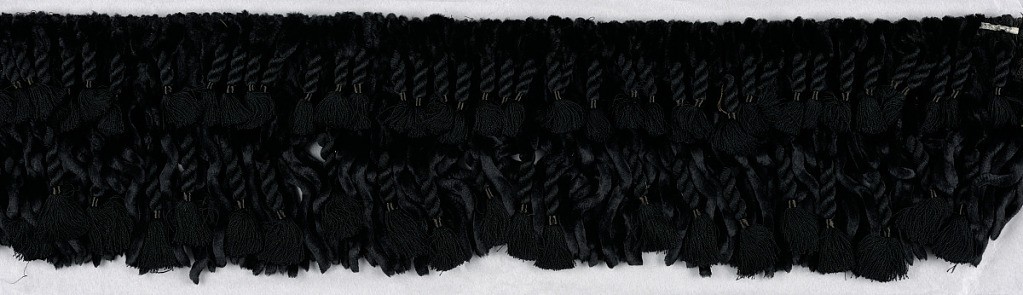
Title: Fringe
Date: ca. 1870
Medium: silk Technique: woven
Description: Heavy black fringe in two tiers. Made of chenille and twisted silk with tassels.